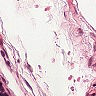
Metastatic tissue present: no